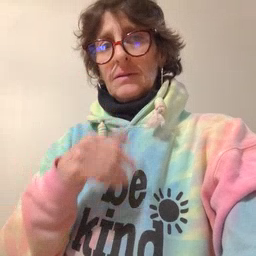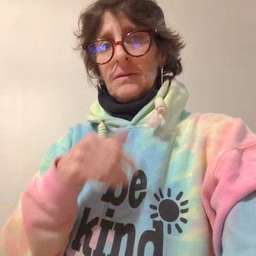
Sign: pizza